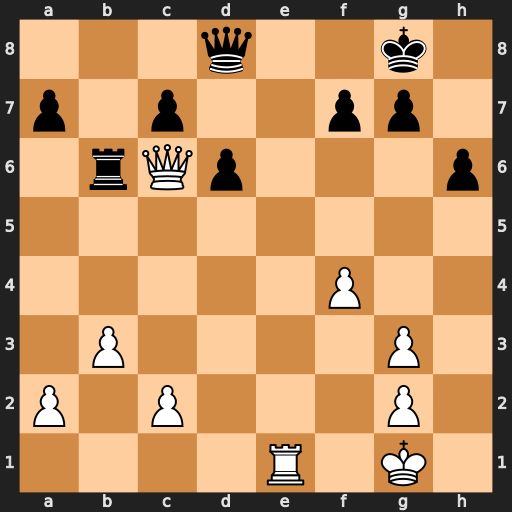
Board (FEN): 3q2k1/p1p2pp1/1rQp3p/8/5P2/1P4P1/P1P3P1/4R1K1
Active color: w
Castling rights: -
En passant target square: -
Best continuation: Re8+ Qxe8 Qxe8+